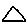
Label: triangle